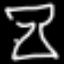
Label: hourglass